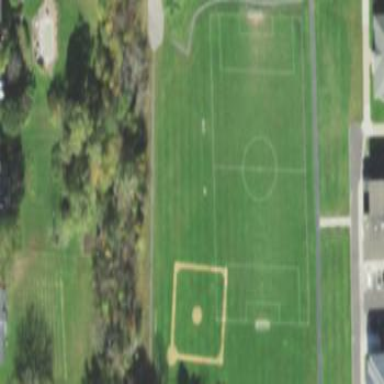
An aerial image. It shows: Baseball pitch for leisure and sports activities.